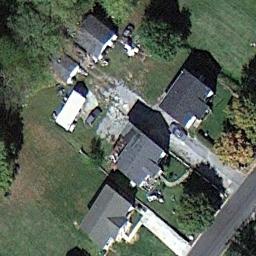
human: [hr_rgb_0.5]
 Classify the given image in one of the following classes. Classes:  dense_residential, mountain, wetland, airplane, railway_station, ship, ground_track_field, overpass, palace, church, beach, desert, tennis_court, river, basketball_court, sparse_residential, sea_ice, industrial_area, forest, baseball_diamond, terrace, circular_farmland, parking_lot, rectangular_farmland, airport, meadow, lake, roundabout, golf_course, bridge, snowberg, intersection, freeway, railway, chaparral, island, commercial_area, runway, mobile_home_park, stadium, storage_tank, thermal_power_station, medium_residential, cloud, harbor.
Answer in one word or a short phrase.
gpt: medium_residential